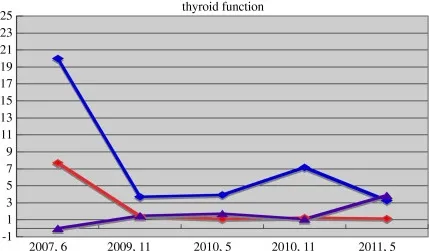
Serial evaluation of pituitary thyroid hormones. PTU: propylthiouracil, TRAb: anti-thyroid stimulating hormone receptor antibody,TSH: thyroid-stimulating hormone.
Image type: pathology (immunostaining)